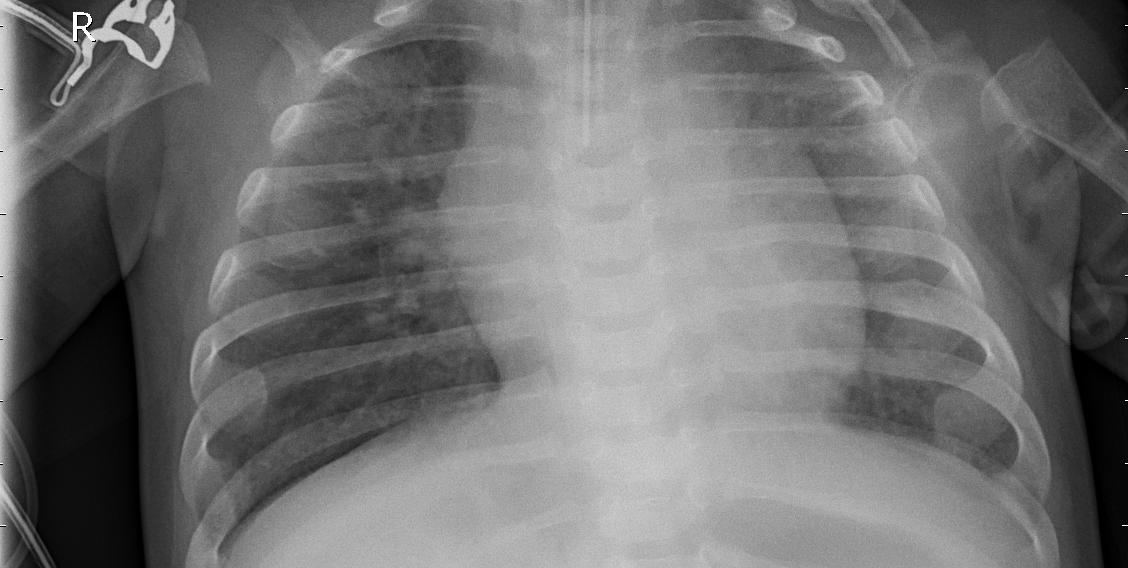
Diagnosis: PNEUMONIA